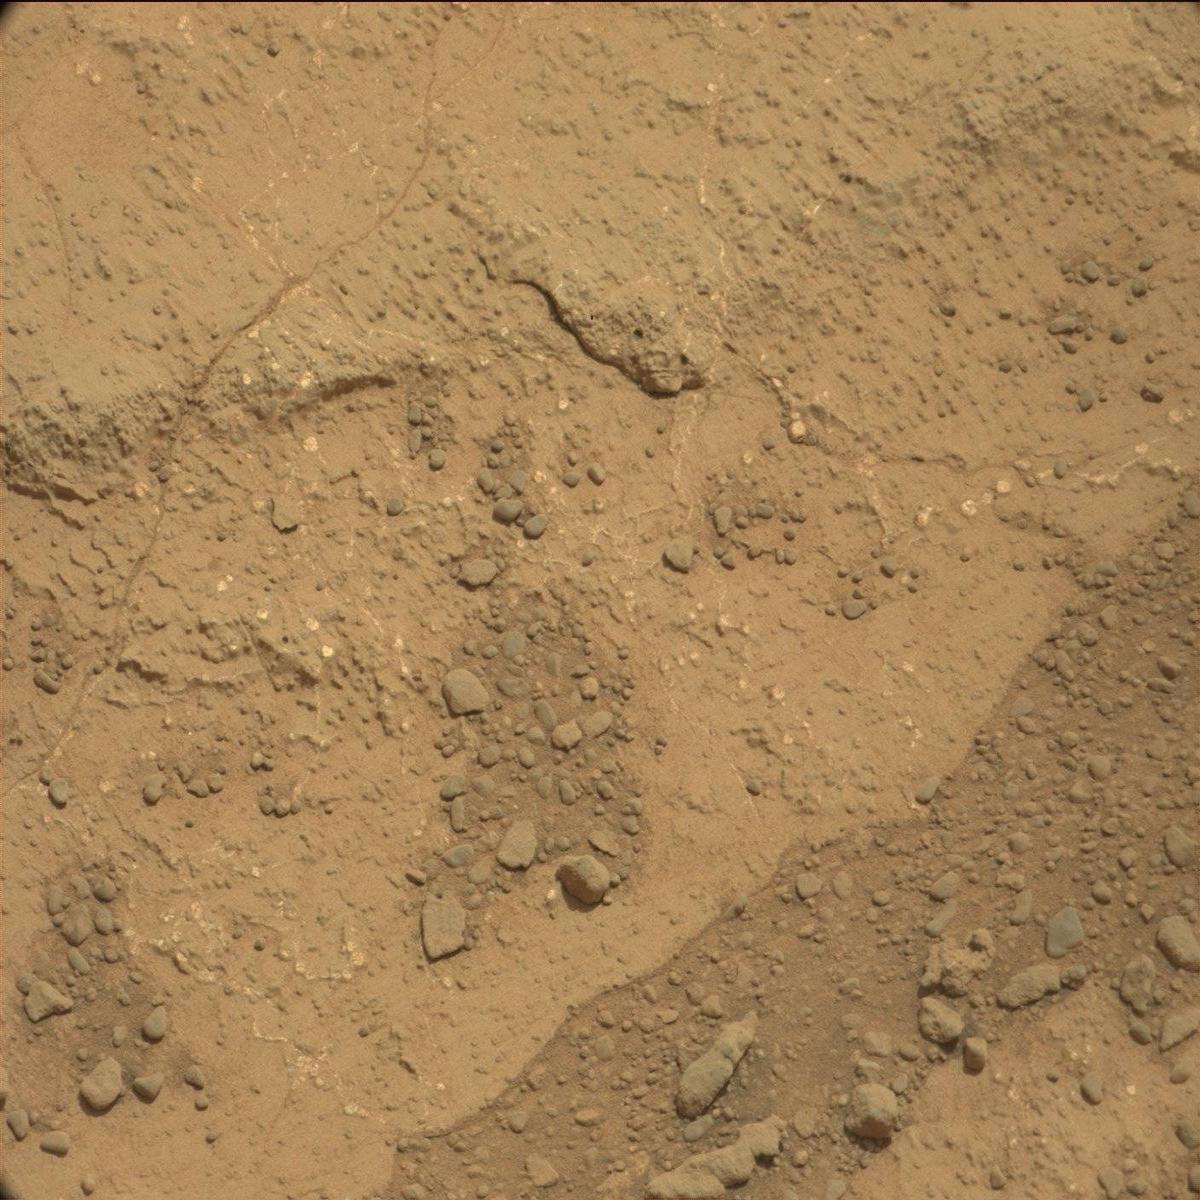
Terrain classes present: Bedrock, Rock, Sand / Soil